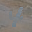
Label: 4